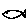
Label: fish